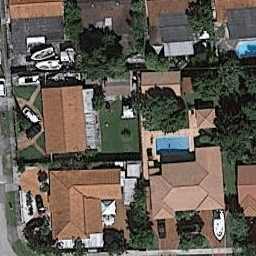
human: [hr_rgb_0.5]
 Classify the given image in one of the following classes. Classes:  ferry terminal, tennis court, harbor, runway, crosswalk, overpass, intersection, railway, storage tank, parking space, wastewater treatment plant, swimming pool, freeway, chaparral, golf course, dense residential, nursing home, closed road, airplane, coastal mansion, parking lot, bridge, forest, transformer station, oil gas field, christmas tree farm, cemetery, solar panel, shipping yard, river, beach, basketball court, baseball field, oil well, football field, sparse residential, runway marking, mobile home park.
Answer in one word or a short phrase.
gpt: dense residential